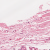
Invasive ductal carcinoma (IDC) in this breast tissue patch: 0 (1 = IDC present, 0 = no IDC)